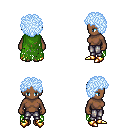
a pixel art fantasy rpg character, female body template, human, dark skin, green tattered cape, metal pants, white cyan curly afro hairstyle, gold boots, four views (front, back, left, right), 2x2 character sprite sheet, small pixel art, hard edges, no anti-aliasing